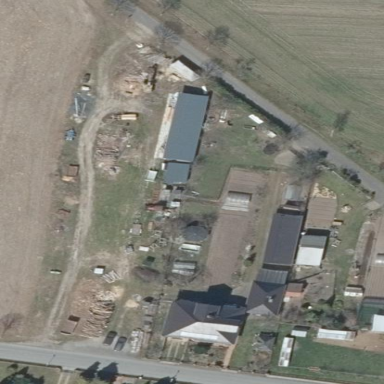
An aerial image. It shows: Farmyard area.